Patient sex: F
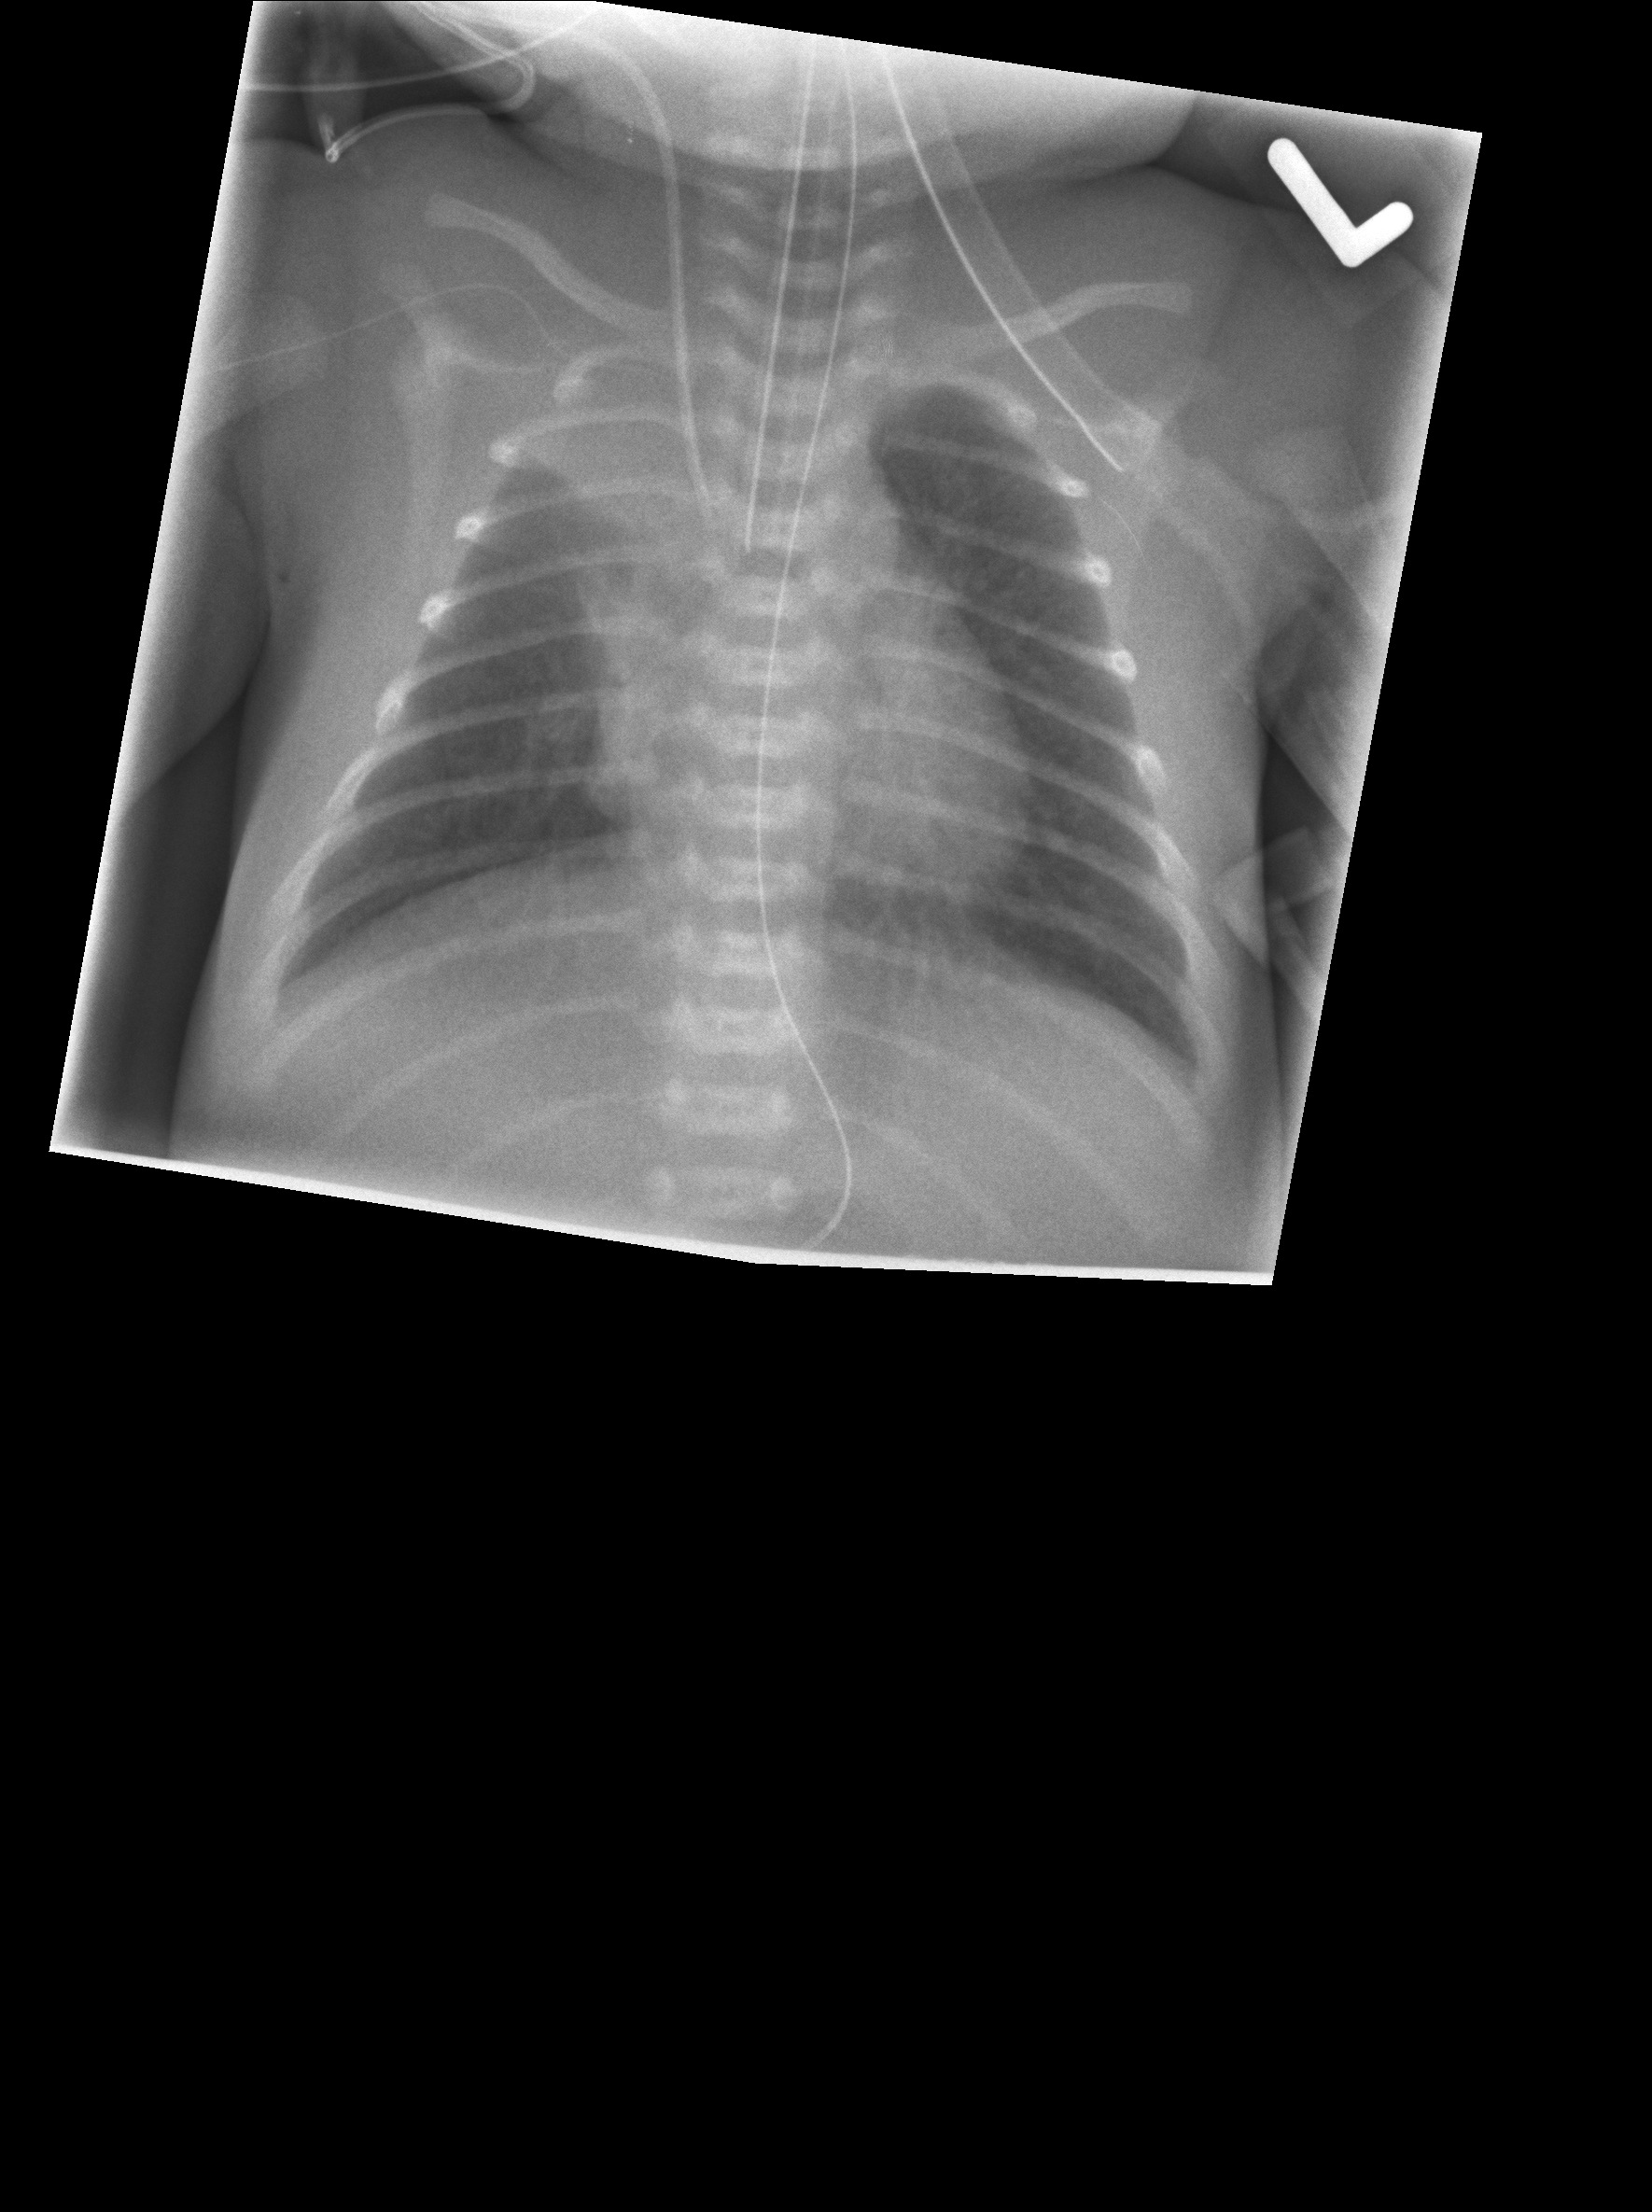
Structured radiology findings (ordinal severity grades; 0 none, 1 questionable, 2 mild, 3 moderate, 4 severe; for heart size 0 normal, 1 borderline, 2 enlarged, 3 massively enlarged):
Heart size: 0
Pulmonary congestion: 0
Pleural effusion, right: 0
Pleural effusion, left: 0
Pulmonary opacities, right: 1
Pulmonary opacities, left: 0
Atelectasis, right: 2
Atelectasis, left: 0